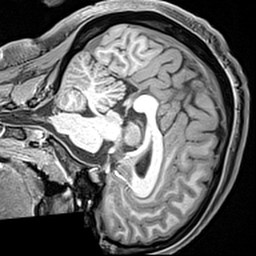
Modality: T1w
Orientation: sagittal
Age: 21
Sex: female
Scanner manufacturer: siemens
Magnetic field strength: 3 T
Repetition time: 2.4 s
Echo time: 0.0022 s